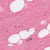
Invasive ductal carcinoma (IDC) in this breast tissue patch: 0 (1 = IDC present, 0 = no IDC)